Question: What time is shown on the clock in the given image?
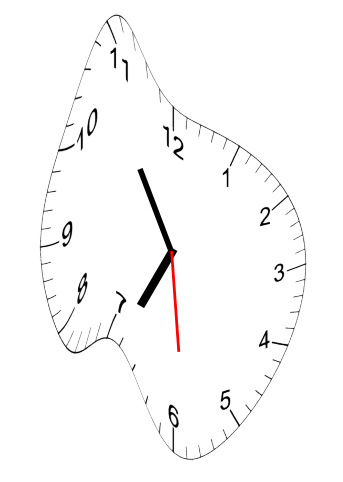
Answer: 06:54:29